A bearing vibration time series has been folded into this square grayscale image, one row per segment of consecutive samples. Determine the bearing's health state. Answer with exactly one of: normal, inner_race, outer_race, ball.
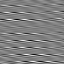
Answer: outer_race